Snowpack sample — Snodgrass Mountain, Crested Butte, Colorado (2/4/25, 12:06 PM MST)
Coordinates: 38.923, -106.968
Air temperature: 35 °F
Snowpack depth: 80 cm
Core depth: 10 cm
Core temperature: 32 °F
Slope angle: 14°, slope face: 78°
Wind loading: low
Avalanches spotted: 0
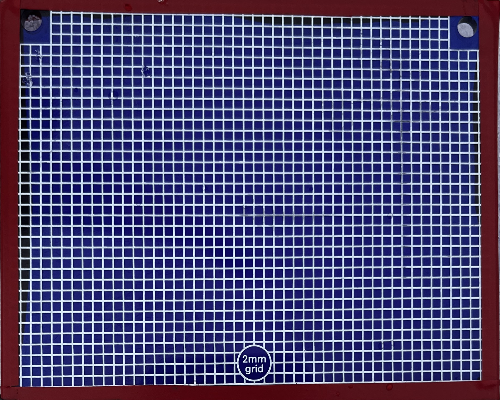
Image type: profile
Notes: No avalanches nearby, unusually warm weather for the last month reported by residents, Collected 25 yards from treeline